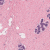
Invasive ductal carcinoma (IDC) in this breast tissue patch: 0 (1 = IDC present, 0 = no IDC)